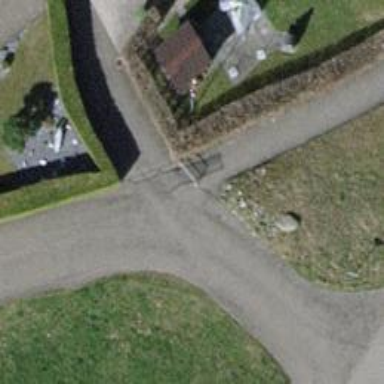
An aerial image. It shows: Hedge barrier.